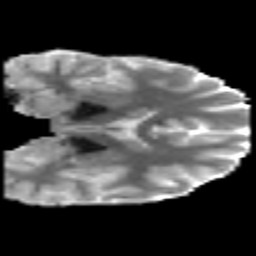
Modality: MD
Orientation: coronal
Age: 23
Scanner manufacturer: philips
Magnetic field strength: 3 T
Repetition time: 8.6 s
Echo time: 0.127 s